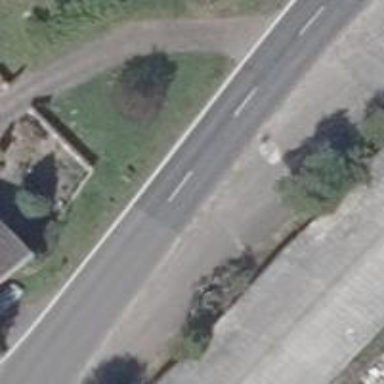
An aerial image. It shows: Secondary road with asphalt surface.